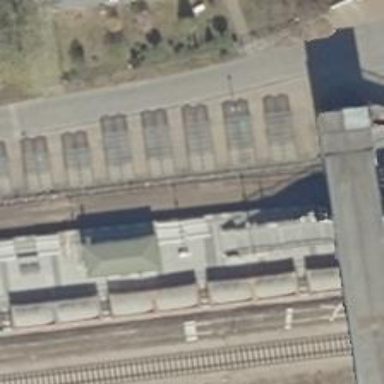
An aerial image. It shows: Platform edge at railway station.